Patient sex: M
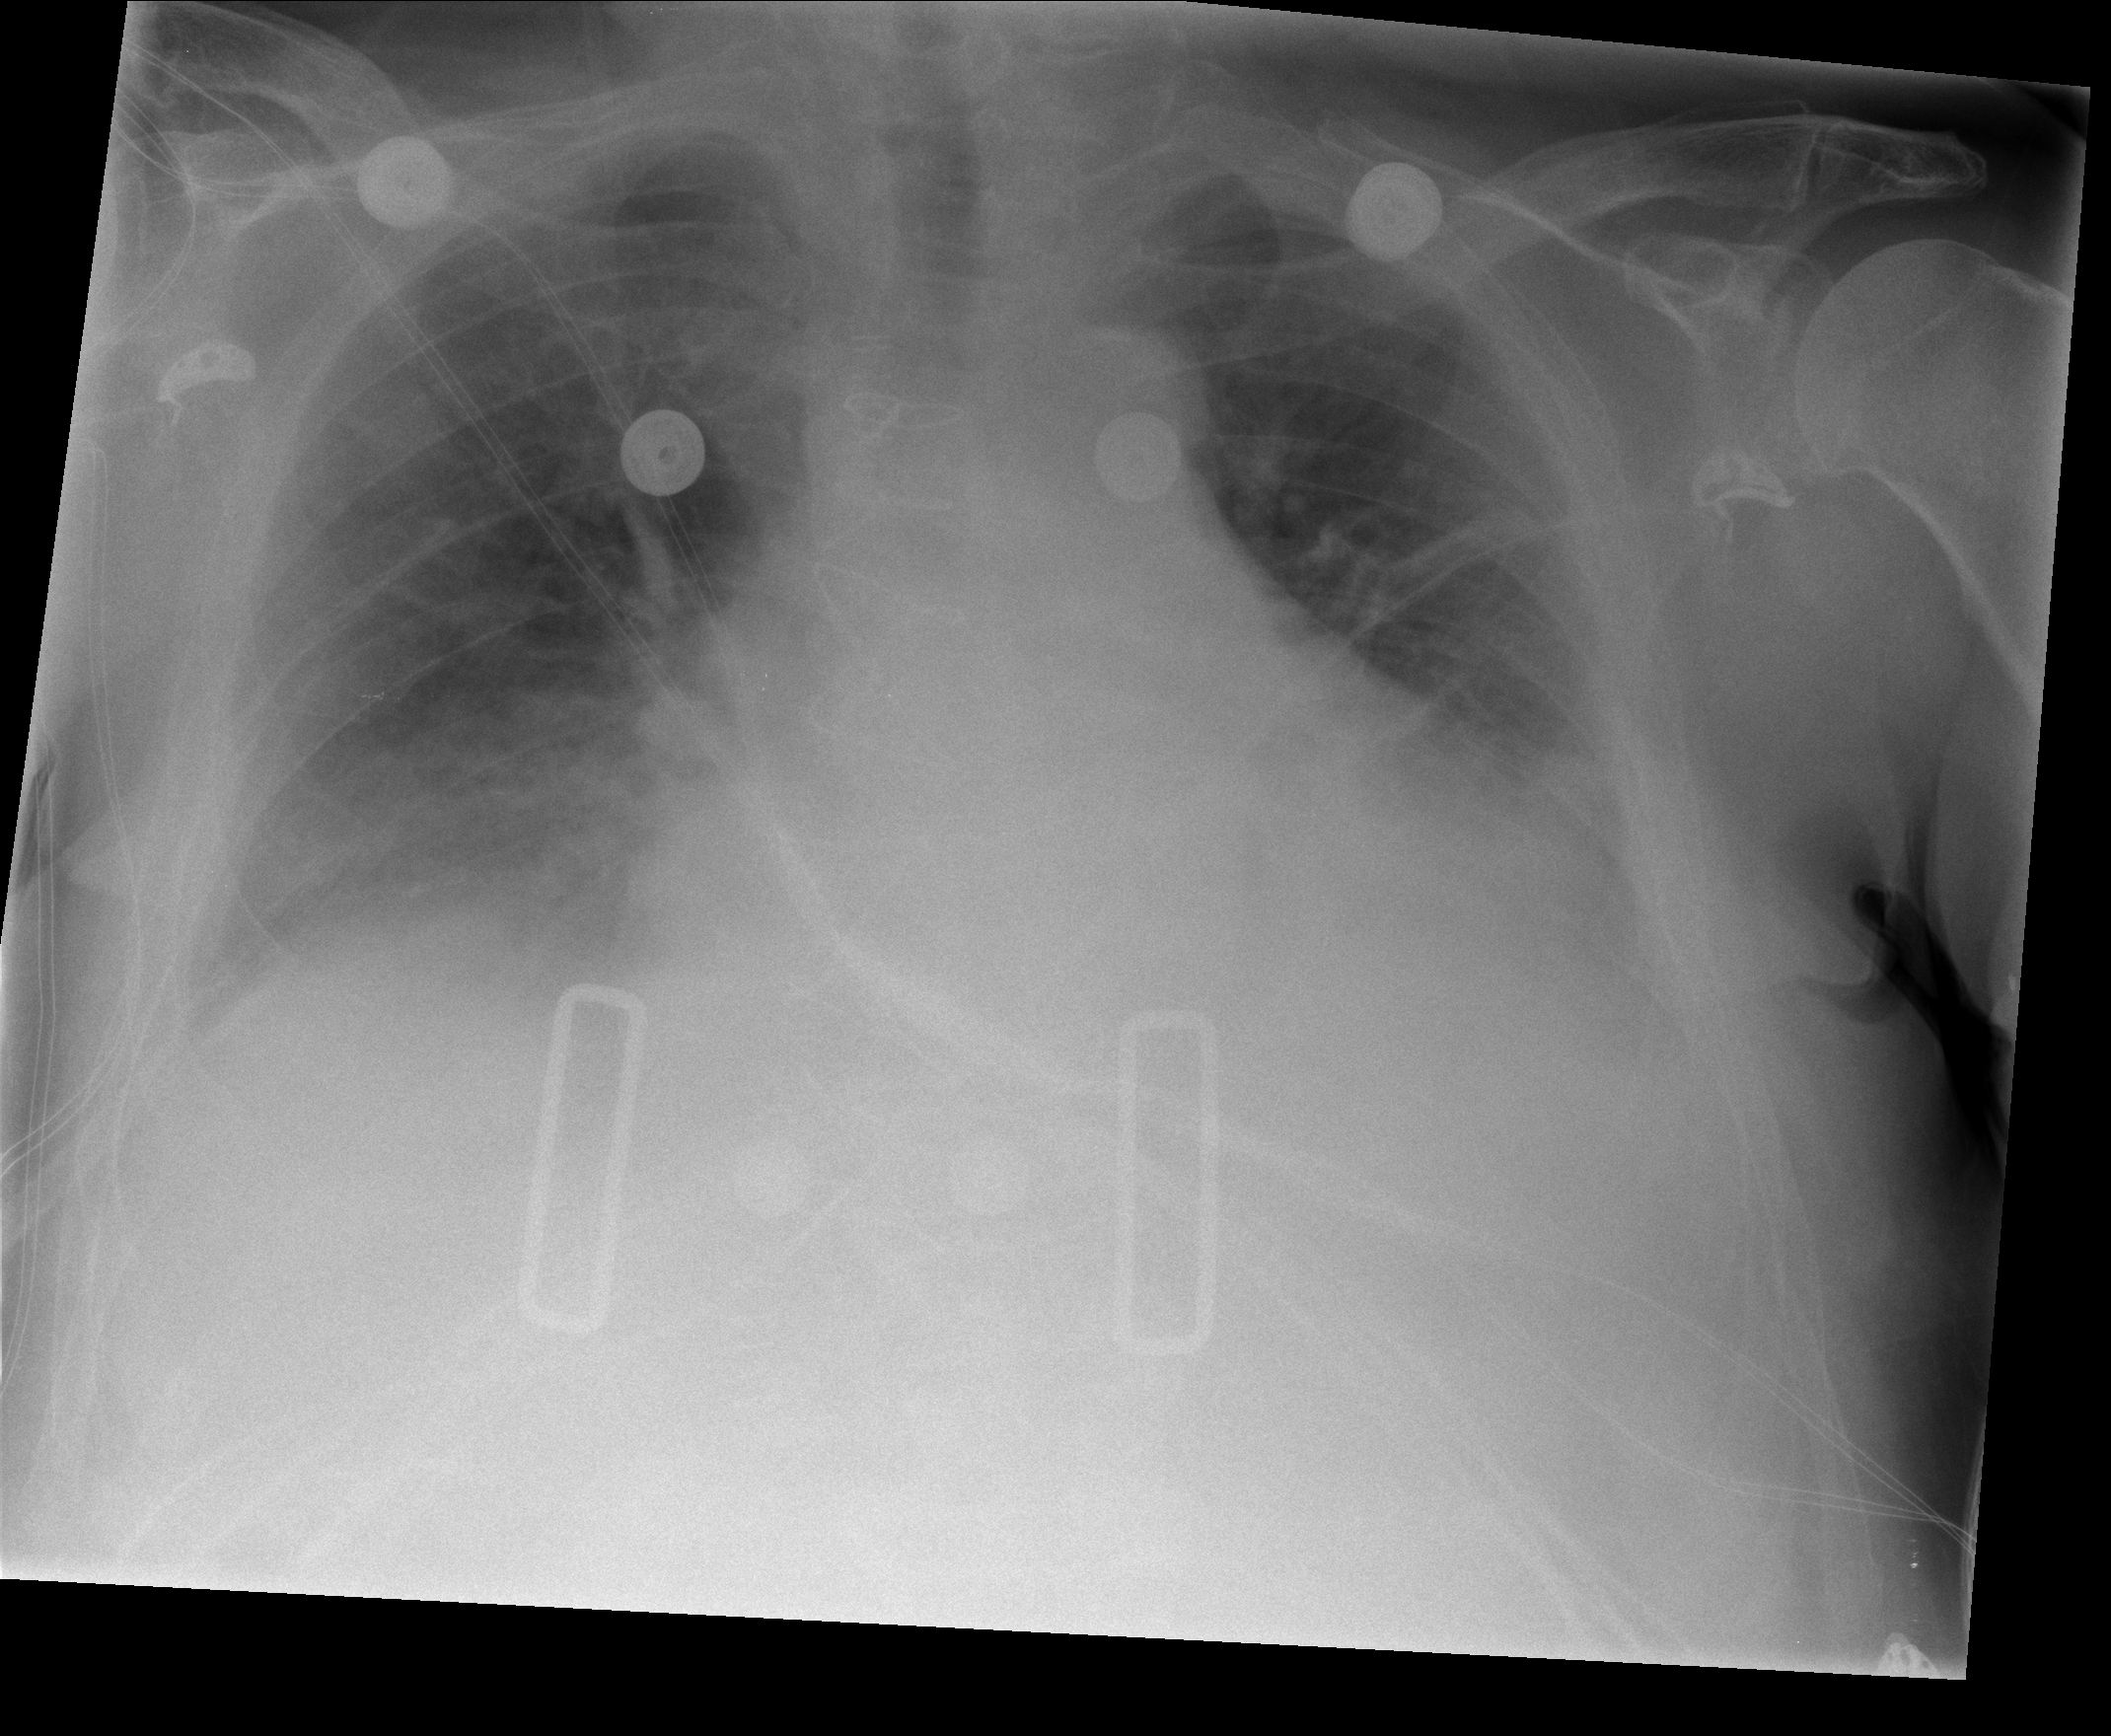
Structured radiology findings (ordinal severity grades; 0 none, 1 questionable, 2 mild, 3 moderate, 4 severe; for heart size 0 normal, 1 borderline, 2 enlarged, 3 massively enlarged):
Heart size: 2
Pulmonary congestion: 2
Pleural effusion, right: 2
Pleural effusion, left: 3
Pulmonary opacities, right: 0
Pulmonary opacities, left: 0
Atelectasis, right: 2
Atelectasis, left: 2